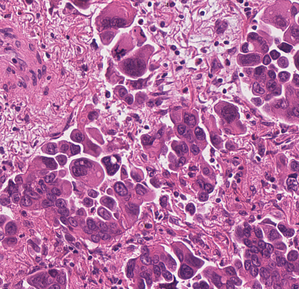
Tumor epithelial tissue: yes
Tumor-associated stroma tissue: yes
Normal tissue: no